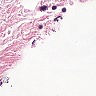
Metastatic tissue present: no